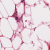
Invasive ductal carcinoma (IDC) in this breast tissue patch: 0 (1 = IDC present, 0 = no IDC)